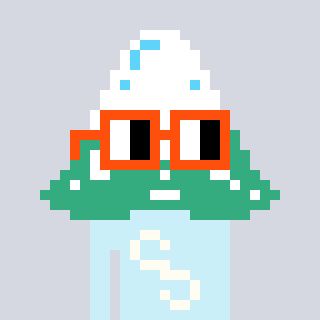
a pixel art character with square orange glasses, a snowy mountain-shaped head and a cold-colored body on a cool background